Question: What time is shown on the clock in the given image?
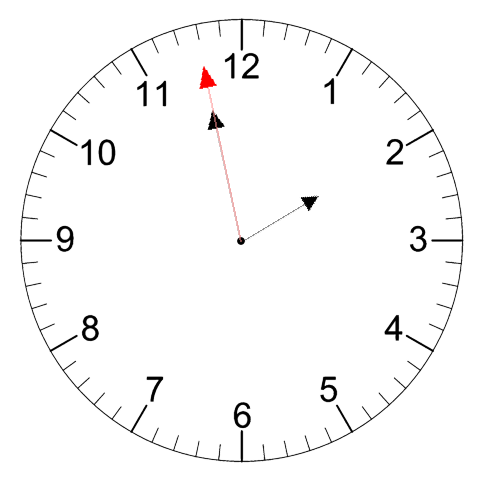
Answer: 01:57:58